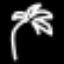
Label: palm tree